Question: I am struggling with a specific MS SQL Calculation.
I am trying to calculate the running total of the last 7 days for each date. However, there are sometimes gaps in the data so using a window function is proving difficult. I do not wish to sum the last 7 rows or entries, but rather sum by date.
As an example, the row with the date '2017-01-30' should sum up itself and the preceding rows for '2017-01-24' only, as that falls within the last 7 days.
I have tried several ways of coding this using a windowed function and also trying to left join this to a calendar table (that has all date in) but the gaps will still remain.
It is causing me a big headache as I am 100% sure that I am missing something - surely there is a simple way of doing this that I cannot figure out???
The data is in a table that has an ID column (bigint), date column (date) and number column (money).
Data sample (ID is excluded, it is not needed as it is non-unique and nullable):
'''
DATE NUMBER
2017-01-01 8.5215
2017-01-02 17.043
2017-01-05 8.5361
2017-01-09 8.6401
2017-01-09 17.2801
2017-01-16 17.6041
2017-01-19 8.652
2017-01-24 17.1984
2017-01-24 8.5992
2017-01-30 8.5317
2017-02-01 8.5536
2017-02-02 8.5463
2017-02-06 8.6222
2017-02-06 17.2444
2017-02-13 16.988
2017-02-14 8.4796
2017-02-21 21.2206
2017-02-27 8.5106
2017-02-28 8.5222
'''
Example of result set required:

If any MS SQL Geniuses could help to write a little piece of code to save my life I'd be really grateful!
Thanks so much,
Shaun
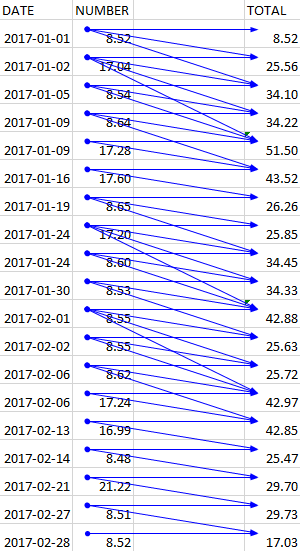
Answer: If you use a <URL> this task becomes quite trivial:
'''
CREATE TABLE #Sample (DateColumn date, NumberColumn decimal(7,4));
GO
INSERT INTO #Sample
VALUES
('20170101',8.5215 ),
('20170102',17.043 ),
('20170105',8.5361 ),
('20170109',8.6401 ),
('20170109',17.2801),
('20170116',17.6041),
('20170119',8.652 ),
('20170124',17.1984),
('20170124',8.5992 ),
('20170130',8.5317 ),
('20170201',8.5536 ),
('20170202',8.5463 ),
('20170206',8.6222 ),
('20170206',17.2444),
('20170213',16.988 ),
('20170214',8.4796 ),
('20170221',21.2206),
('20170227',8.5106 ),
('20170228',8.5222 );
GO
WITH CTE AS(
SELECT S.DateColumn, S.NumberColumn,
SUM(S.NumberColumn) OVER (ORDER BY DD.Date ROWS BETWEEN 7 PRECEDING AND CURRENT ROW) AS RunningTotal
FROM DimDate DD --This is your Calendar Table
LEFT JOIN #Sample S ON DD.Date = S.DateColumn)
SELECT *
FROM CTE WHERE DateColumn IS NOT NULL
ORDER BY DateColumn;
GO
DROP TABLE #Sample;
'''